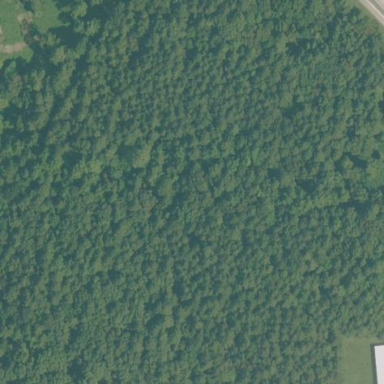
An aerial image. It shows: Mixed woodland area with variety of leaf types and cycles.